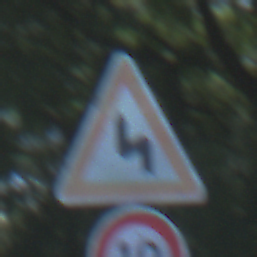
Verkehrszeichen: DoppelkurveZunaechstLinks
Zusatzzeichen unten: Geschwindigkeit10
Umgebung: Outdoor, Nature
Tageszeit: Midday
Wetter: Clear
Licht: Natural
Jahreszeit: Summer
Kontrast: HighContrast